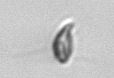
Label: Cryptophyta